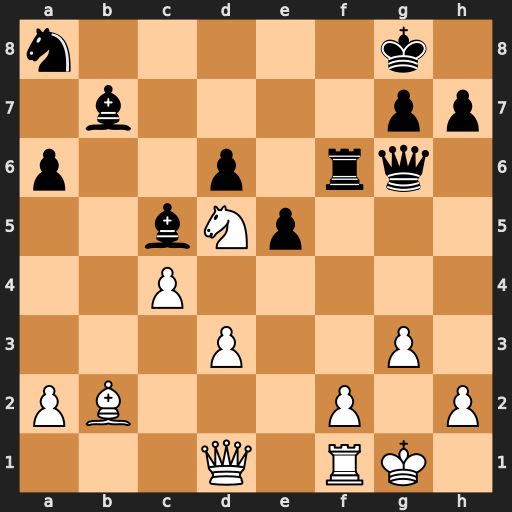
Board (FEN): n5k1/1b4pp/p2p1rq1/2bNp3/2P5/3P2P1/PB3P1P/3Q1RK1
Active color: w
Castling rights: -
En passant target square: -
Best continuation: Ne7+ Kh8 Nxg6+